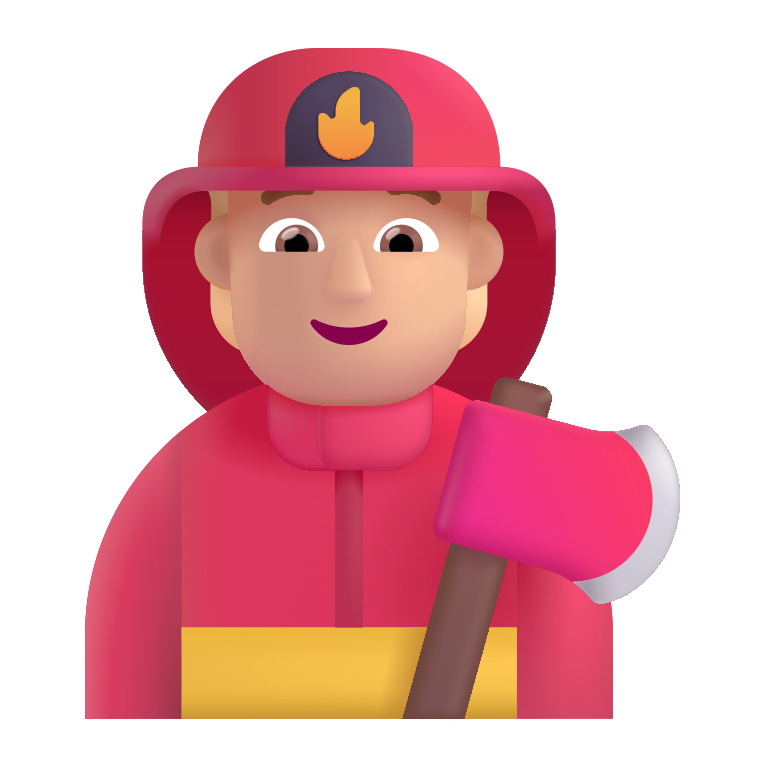
firefighter color  light